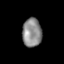
Tissue: skin
Cell type: Epithelial cells
Senescence score: 0.1625
Nuclear area (px): 543
Mean DAPI intensity: 138.744